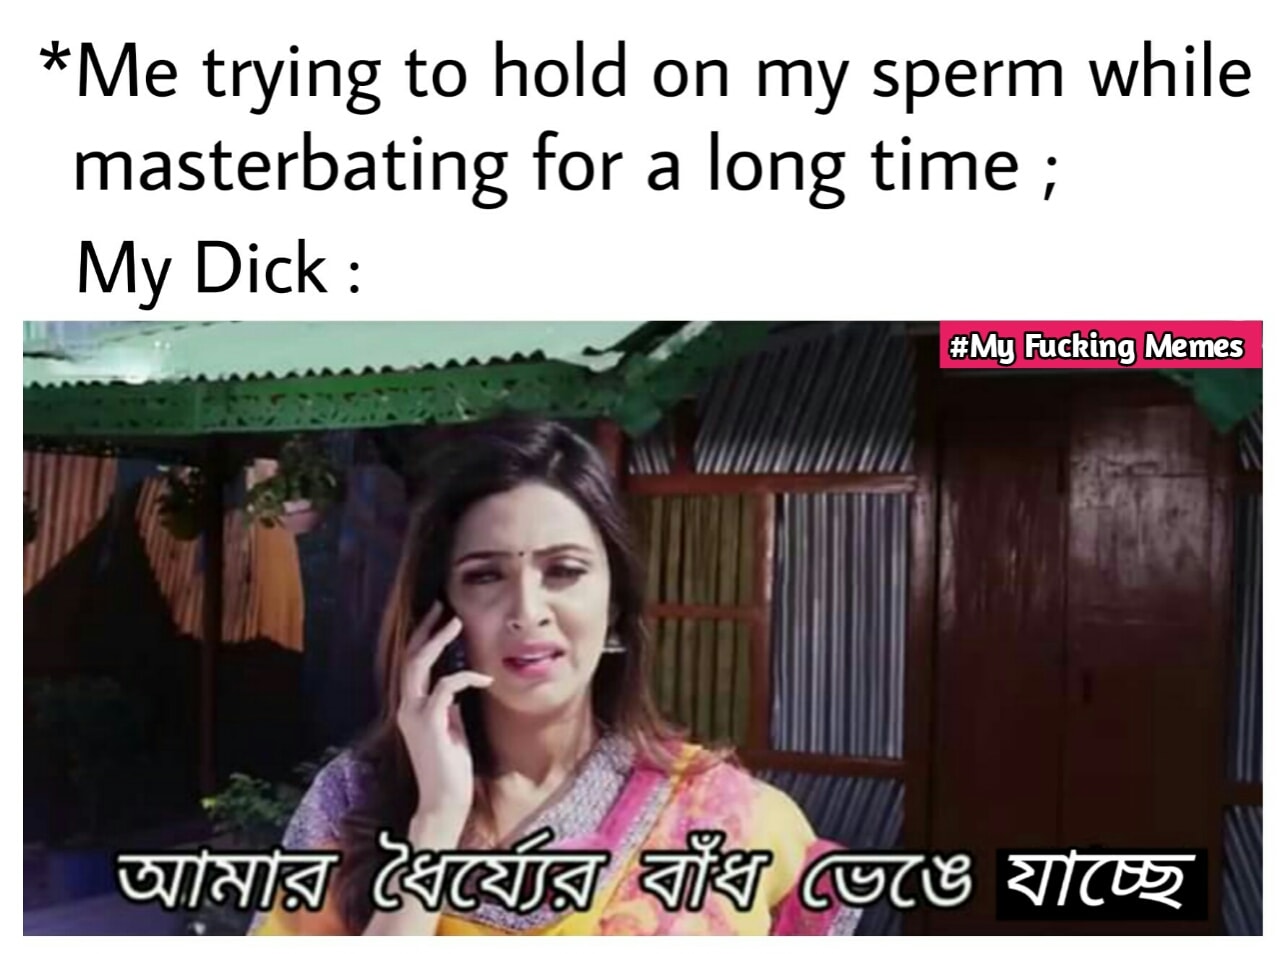
Caption: *Me trying to hold on my sperm while masterbating for a long time ;  My Dick : আমার ধর্যের বাঁধ ভেঙ্গে যাচ্ছে
Label: non-hate